Interaction volume radius: 5 \u00c5
Interaction volume height: 10 \u00c5
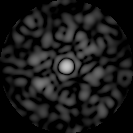
Disorder parameter: 0.8363